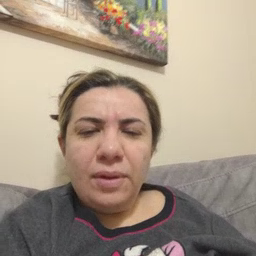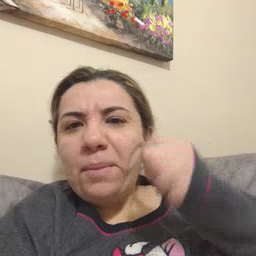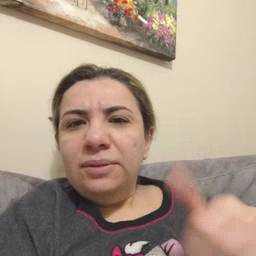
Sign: tomorrow